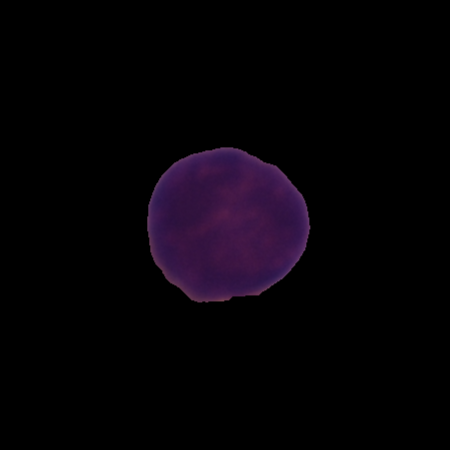
Label: healthy